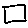
Label: square